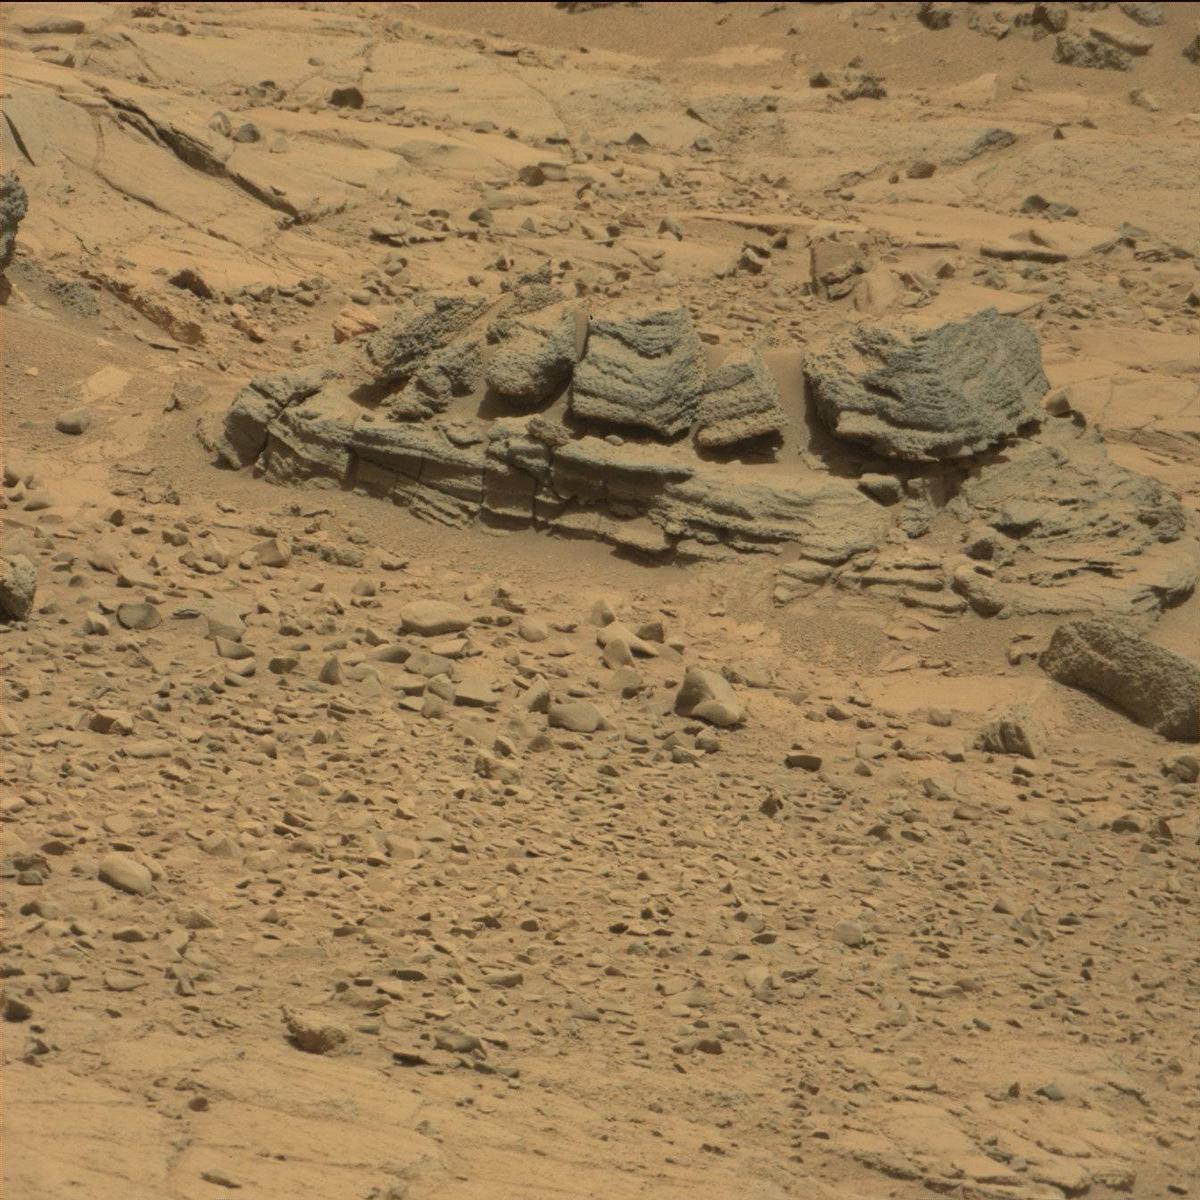
Terrain classes present: Bedrock, Sand / Soil